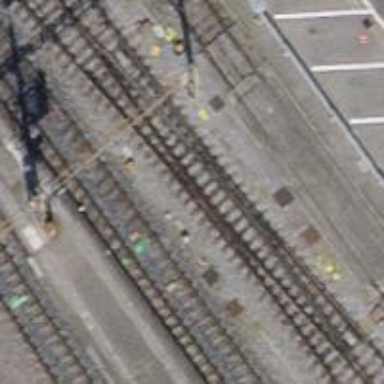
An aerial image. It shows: Rail siding with electrified contact lines for trains.